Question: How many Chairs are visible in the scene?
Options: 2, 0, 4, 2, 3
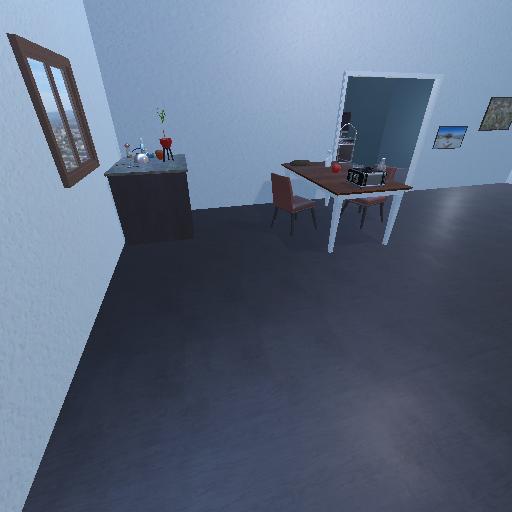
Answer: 2